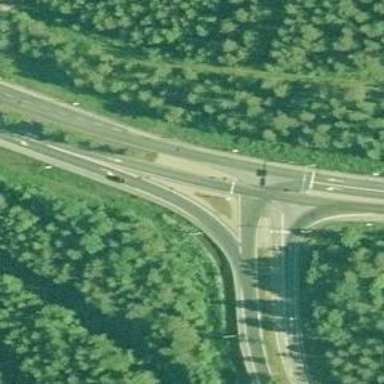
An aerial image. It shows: Motorway link.